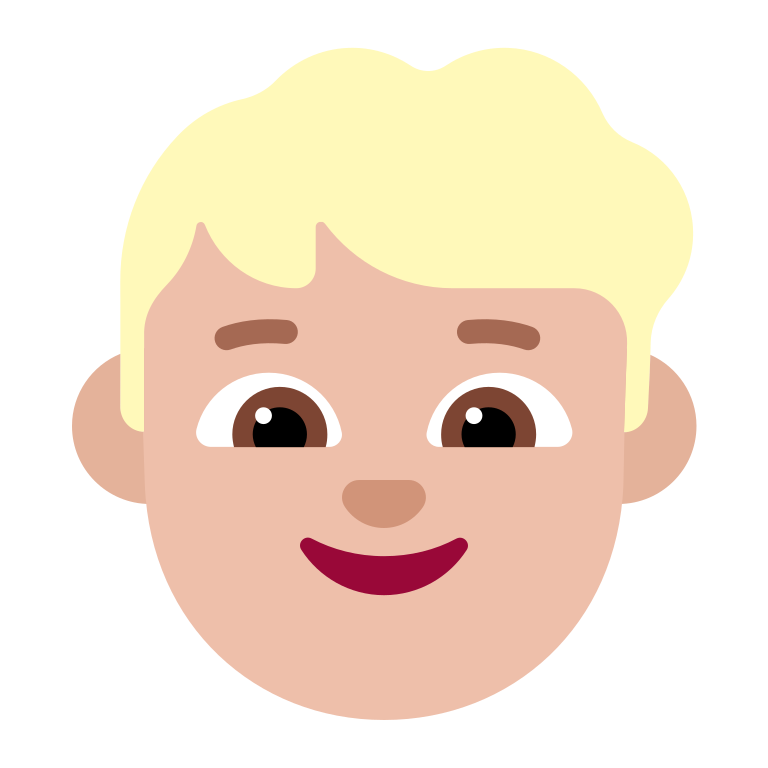
boy flat  light